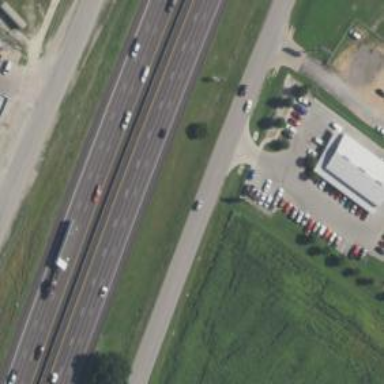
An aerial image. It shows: Secondary road with frontage road.